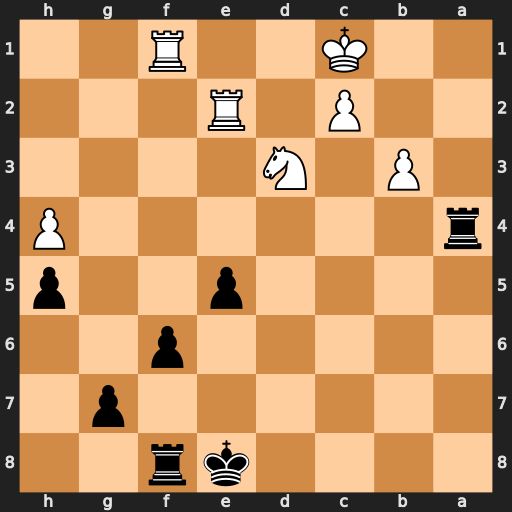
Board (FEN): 4kr2/6p1/5p2/4p2p/r6P/1P1N4/2P1R3/2K2R2
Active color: b
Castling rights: -
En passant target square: -
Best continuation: Ra1+ Kb2 Rxf1